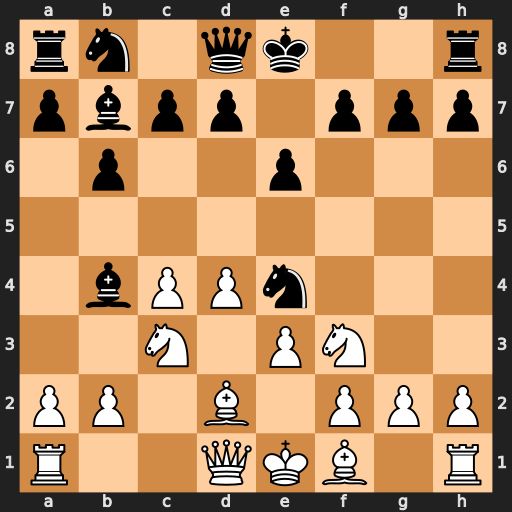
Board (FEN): rn1qk2r/pbpp1ppp/1p2p3/8/1bPPn3/2N1PN2/PP1B1PPP/R2QKB1R
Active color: w
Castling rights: KQkq
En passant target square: -
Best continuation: Nxe4 Bxe4 Bxb4